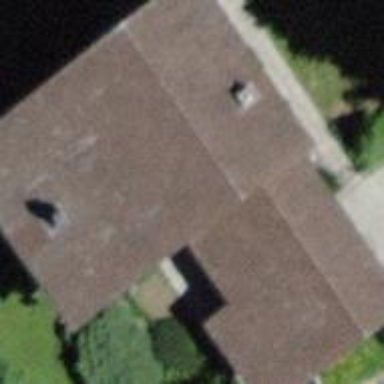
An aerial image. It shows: Residential building.